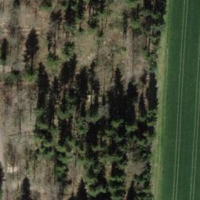
EUNIS habitat code: 44
Species observed at this site:
Lamium galeobdolon